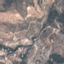
Land use / land cover class: PermanentCrop